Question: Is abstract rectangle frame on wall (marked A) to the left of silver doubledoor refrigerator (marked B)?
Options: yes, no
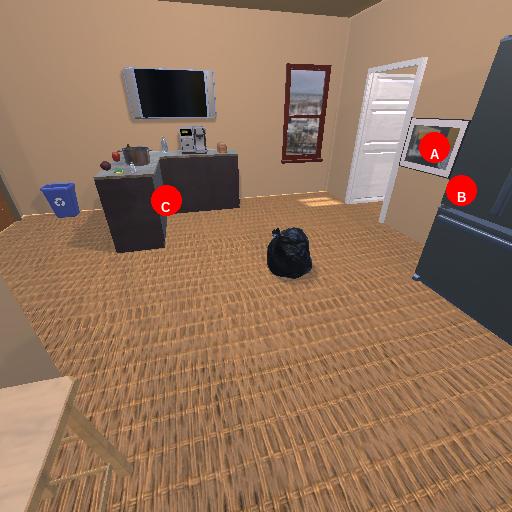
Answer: yes